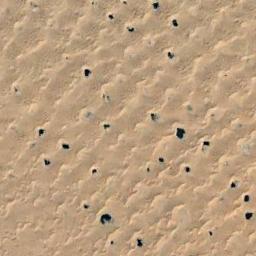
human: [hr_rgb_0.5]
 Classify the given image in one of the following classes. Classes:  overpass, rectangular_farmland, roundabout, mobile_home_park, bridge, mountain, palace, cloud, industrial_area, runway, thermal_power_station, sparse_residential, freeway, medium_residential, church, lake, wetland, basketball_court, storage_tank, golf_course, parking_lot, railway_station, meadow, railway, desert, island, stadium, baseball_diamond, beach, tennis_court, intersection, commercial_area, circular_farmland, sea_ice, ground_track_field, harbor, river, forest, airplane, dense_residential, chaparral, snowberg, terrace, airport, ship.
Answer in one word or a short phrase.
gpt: desert